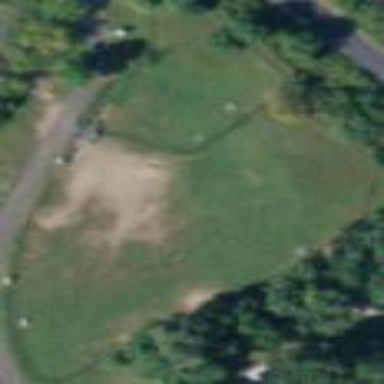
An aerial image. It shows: Dog park for leisure land.